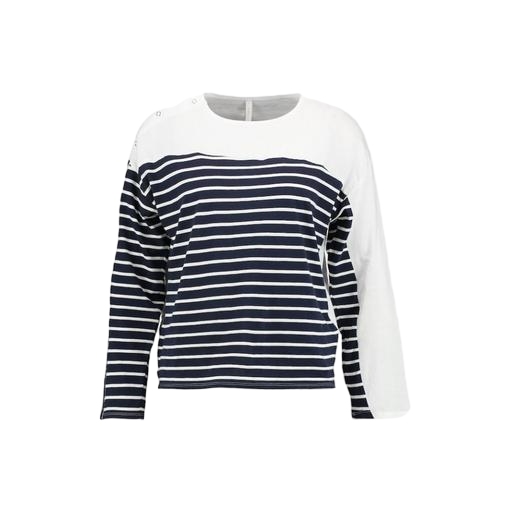
white le nautical long-sleeved top, blue button sleeve breton shirt, bateau shirt, white background